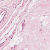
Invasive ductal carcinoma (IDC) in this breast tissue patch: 0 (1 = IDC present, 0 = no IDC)